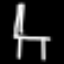
Label: chair